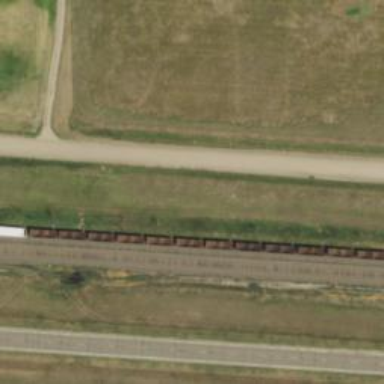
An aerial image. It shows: Railway siding with rails.